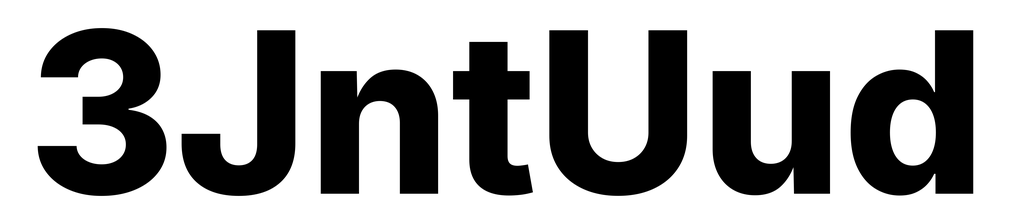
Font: Inter_ExtraBold